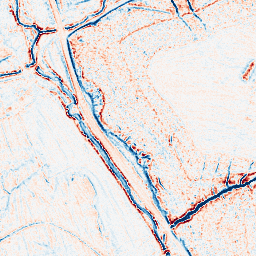
Category: edge_preserving
Decomposition family: anisotropic_diffusion
Decomposition parameters: iterations: 10
kappa: 30
gamma: 0.1
Upsampling method: cubic_mitchell
Upsampling parameters: scale: 4
Upsampling scale: 4